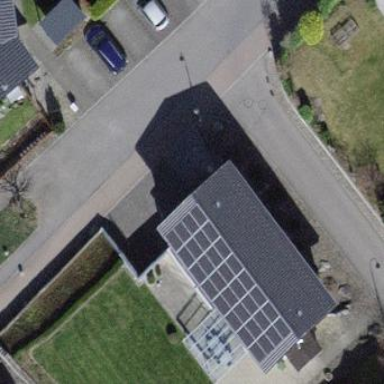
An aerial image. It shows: Solar power generator using photovoltaic method with solar photovoltaic panel types.